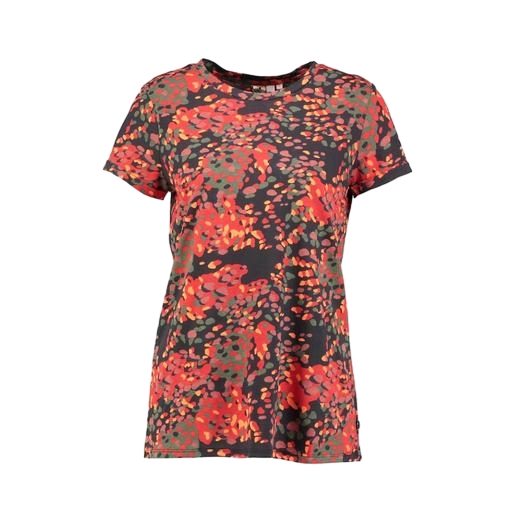
multicolor floral-print t-shirt only macy, red plus size printed t-shirt only macy, red printed t-shirt only macy, white background